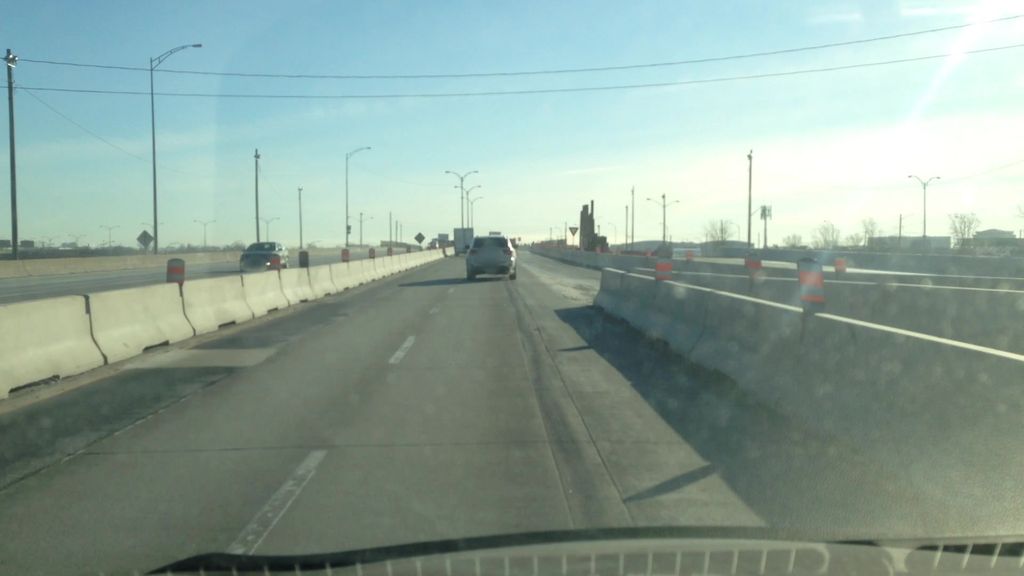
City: montreal